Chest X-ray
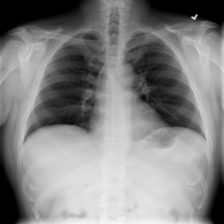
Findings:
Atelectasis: negative
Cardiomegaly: negative
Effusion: negative
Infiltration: negative
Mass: negative
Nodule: negative
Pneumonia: negative
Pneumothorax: negative
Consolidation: negative
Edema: negative
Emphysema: negative
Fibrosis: negative
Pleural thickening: negative
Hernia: negative